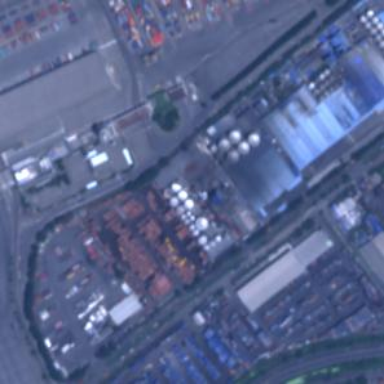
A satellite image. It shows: Industrial area.